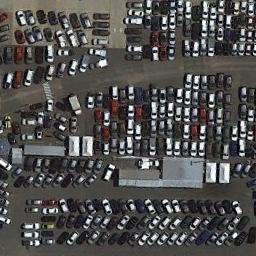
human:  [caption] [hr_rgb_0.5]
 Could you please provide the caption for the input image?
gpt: The parking lot is full of cars next to some buildings .

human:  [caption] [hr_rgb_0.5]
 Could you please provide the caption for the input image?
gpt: The parking lot has lots of parked cars of different colors and some buildings are also in the parking lot .

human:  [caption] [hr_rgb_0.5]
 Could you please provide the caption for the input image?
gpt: The parking lot has some yellow signs and two rows of coconut trees .

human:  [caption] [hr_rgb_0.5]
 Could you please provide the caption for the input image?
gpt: Many cars are in the parking lot .

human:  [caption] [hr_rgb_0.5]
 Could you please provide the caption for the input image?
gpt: There are hundreds of cars and some buildings on the parking lot .